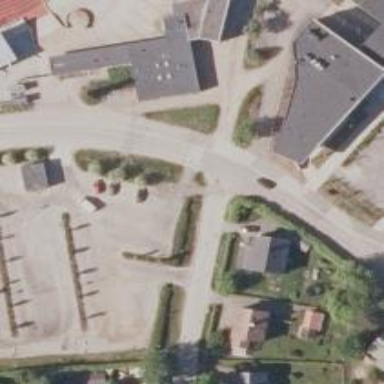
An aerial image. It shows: Asphalt cycleway.